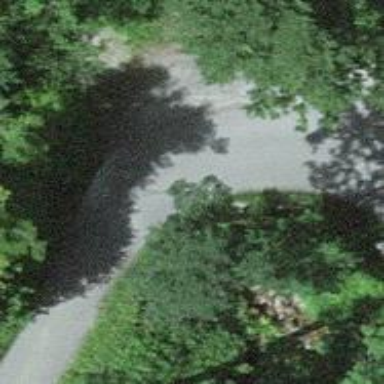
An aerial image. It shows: Culvert tunnel.